Question: I am getting a data from url . I am showing in a Web-view Everything fine,but my requirement is i want to add references functionality like it wikipedia as shown in image . In Wikipedia when click that tag it scroll down to that position but now my requirement is when user click on that reference i want to show popup . Is It possible?

Thanks in advance.
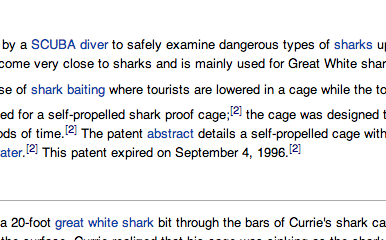
Answer: You can make use of method
'''
- (BOOL)webView:(UIWebView *)webView shouldStartLoadWithRequest:(NSURLRequest *)request navigationType:(UIWebViewNavigationType)navigationType
'''
This will be called before the web view begins loading.
Here argument 'UIWebViewNavigationType' is an enum, which holds the value of the navigation type, check whether the navigationType is 'UIWebViewNavigationTypeLinkClicked'. If Yes that means webView is loading page because of any of the link is clicked.
Code will look something like this
'''
- (BOOL)webView:(UIWebView *)webView shouldStartLoadWithRequest:(NSURLRequest *)request navigationType:(UIWebViewNavigationType)navigationType
{
if (navigationType == UIWebViewNavigationTypeLinkClicked)
{
UIAlertView *alert = [[UIAlertView alloc] initWithTitle:@"url" message:[[request URL] absoluteString] delegate:self cancelButtonTitle:@"OK" otherButtonTitles:nil, nil];
[alert show];
}
return YES;
}
'''
Hope this helps you.